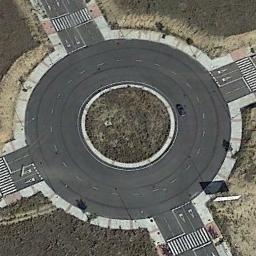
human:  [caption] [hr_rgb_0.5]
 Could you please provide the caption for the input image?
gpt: There are some trees and a large wasteland around the crossroads .

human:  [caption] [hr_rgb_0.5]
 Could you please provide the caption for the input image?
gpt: The roundabout is on the bare land .

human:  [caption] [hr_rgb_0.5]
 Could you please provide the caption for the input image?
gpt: There is a car at the roundabout .

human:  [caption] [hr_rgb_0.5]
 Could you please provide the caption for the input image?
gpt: The roundabout with four exits and entrances is in the clearing .

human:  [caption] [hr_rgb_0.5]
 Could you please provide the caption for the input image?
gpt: There are brown lawns around the roundabout .